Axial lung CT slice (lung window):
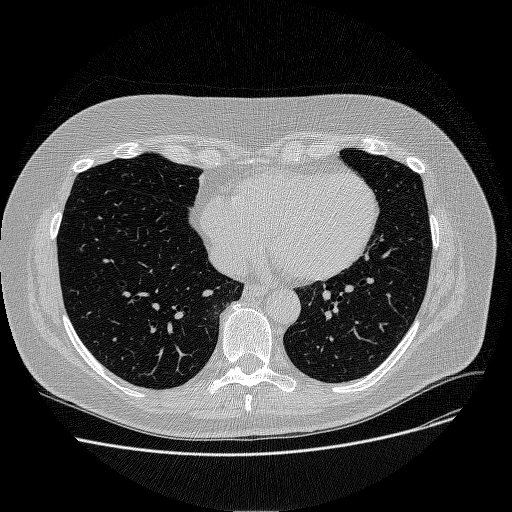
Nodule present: no